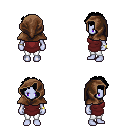
a pixel art fantasy rpg character, female body template, dark elf, purple skin, maroon tunic, white pants, black curly afro hairstyle, cloth hood, bracelets, four views (front, back, left, right), 2x2 character sprite sheet, small pixel art, hard edges, no anti-aliasing